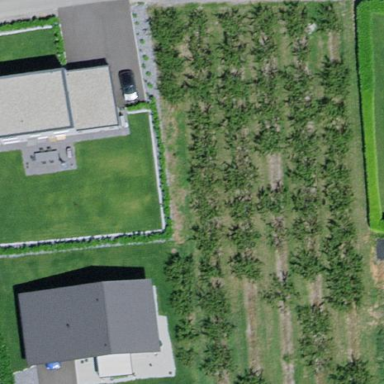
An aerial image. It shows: Orchard.